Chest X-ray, AP view. Patient: 48 years old, sex M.
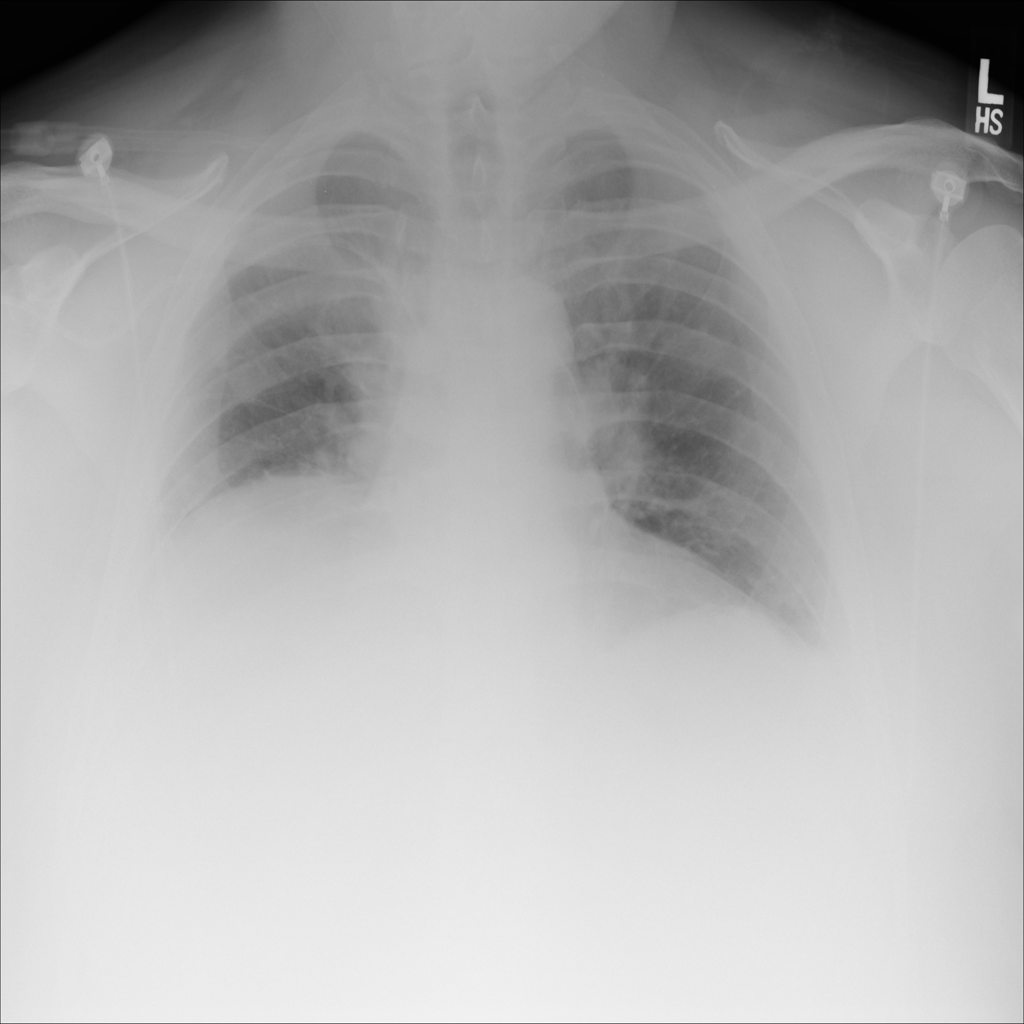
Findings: Atelectasis, Pneumothorax